Question: I've been battling with RestKit for over a week now and just can't seem to get my head around relationship mapping at all... I've tried reading the documentation and examples, but it just doesn't seem to make sense when I try and apply it in practise.
I've temporarily abandoned my app and reduced everything down to a simple standalone project, which has the following data model:

- -
The generated classes look like:
'''
@interface Template : NSManagedObject
@property (nonatomic, retain) NSString * guid;
@property (nonatomic, retain) NSString * name;
@property (nonatomic, retain) NSSet *links;
@property (nonatomic, retain) NSSet *nodes;
@end
@interface Node : NSManagedObject
@property (nonatomic, retain) NSString * desc;
@property (nonatomic, retain) NSString * guid;
@property (nonatomic, retain) NSString * name;
@property (nonatomic, retain) Template *template;
@end
'''
I am trying to use RestKit mappings to map the core data model to JSON, and also the JSON back into core data. Eventually there will be a server component but I also want to use the same mappings to support import/export of the json to file.
Here's an example of how I'd like the JSON to look for a Template:
'''
{"nodes":[
{"name":"Node 1","guid":"N-0001","desc":"This is the first node"},
{"name":"Node 2","guid":"N-0002","desc":"This is the second node"},
{"name":"Node 3","guid":"N-0003","desc":"This is the third node"}
],
"guid":"T-0001",
"name":"Template 1",
"links":["N-0001","N-0002"]
}
'''
Here are the mappings that I'm currently using:
'''
self.nodeMapping = [RKEntityMapping mappingForEntityForName:@"Node" inManagedObjectStore:self.rkManagedObjectStore];
[self.nodeMapping addAttributeMappingsFromDictionary:@{
@"guid": @"guid",
@"name": @"name",
@"desc": @"desc"
}];
[self.nodeMapping setIdentificationAttributes:@[@"guid"]];
self.templateMapping = [RKEntityMapping mappingForEntityForName:@"Template" inManagedObjectStore:self.rkManagedObjectStore];
[self.templateMapping addAttributeMappingsFromDictionary:@{
@"guid": @"guid",
@"name": @"name"
}];
[self.templateMapping setIdentificationAttributes:@[@"guid"]];
[self.templateMapping addRelationshipMappingWithSourceKeyPath:@"nodes" mapping:self.nodeMapping];
'''
This works for the 'nodes' relationship, but I can't for the life of me figure out how to map the links using IDs.
I've tried using
'''
[self.templateMapping addConnectionForRelationship:@"links" connectedBy:@"guid"];
'''
but this just leaves the links property empty when I import the JSON above.
I've also spent ages messing about with so many different forms of relationship mapping and attribute mapping and everything results in either cryptic errors from RestKit, or nothing happening at all.
Can someone please tell me what I need to add to this mapping for the links to map correctly?
I then plan to use the same mappings to dump a core data Template out to JSON. I'm hoping I can use [self.templateMapping inverseMapping] for this - but I've given up on this until I can get the import mapping working.
Thanks
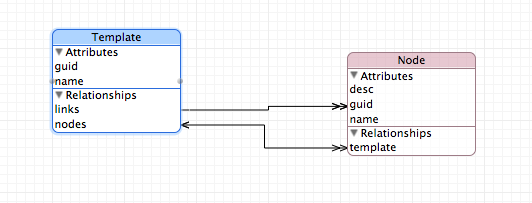
Answer: Check this section in the Restkit Object Mapping Documentation: <URL>
I put a quick sample for you following your JSON structure:
'''
RKEntityMapping *linkNodeMapping = [RKEntityMapping mappingForEntityForName:@"Node" inManagedObjectStore:self.rkManagedObjectStore];
[linkNodeMapping addPropertyMapping:[RKAttributeMapping attributeMappingFromKeyPath:nil toKeyPath:@"guid"]];
[linkNodeMapping setIdentificationAttributes:@[@"guid"]];
RKRelationshipMapping *linkNodesRelationshipMapping = [RKRelationshipMapping relationshipMappingFromKeyPath:@"links"
toKeyPath:@"links"
withMapping:linkNodeMapping];
[self.templateMapping addPropertyMapping:linkNodesRelationshipMapping];
'''